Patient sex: F
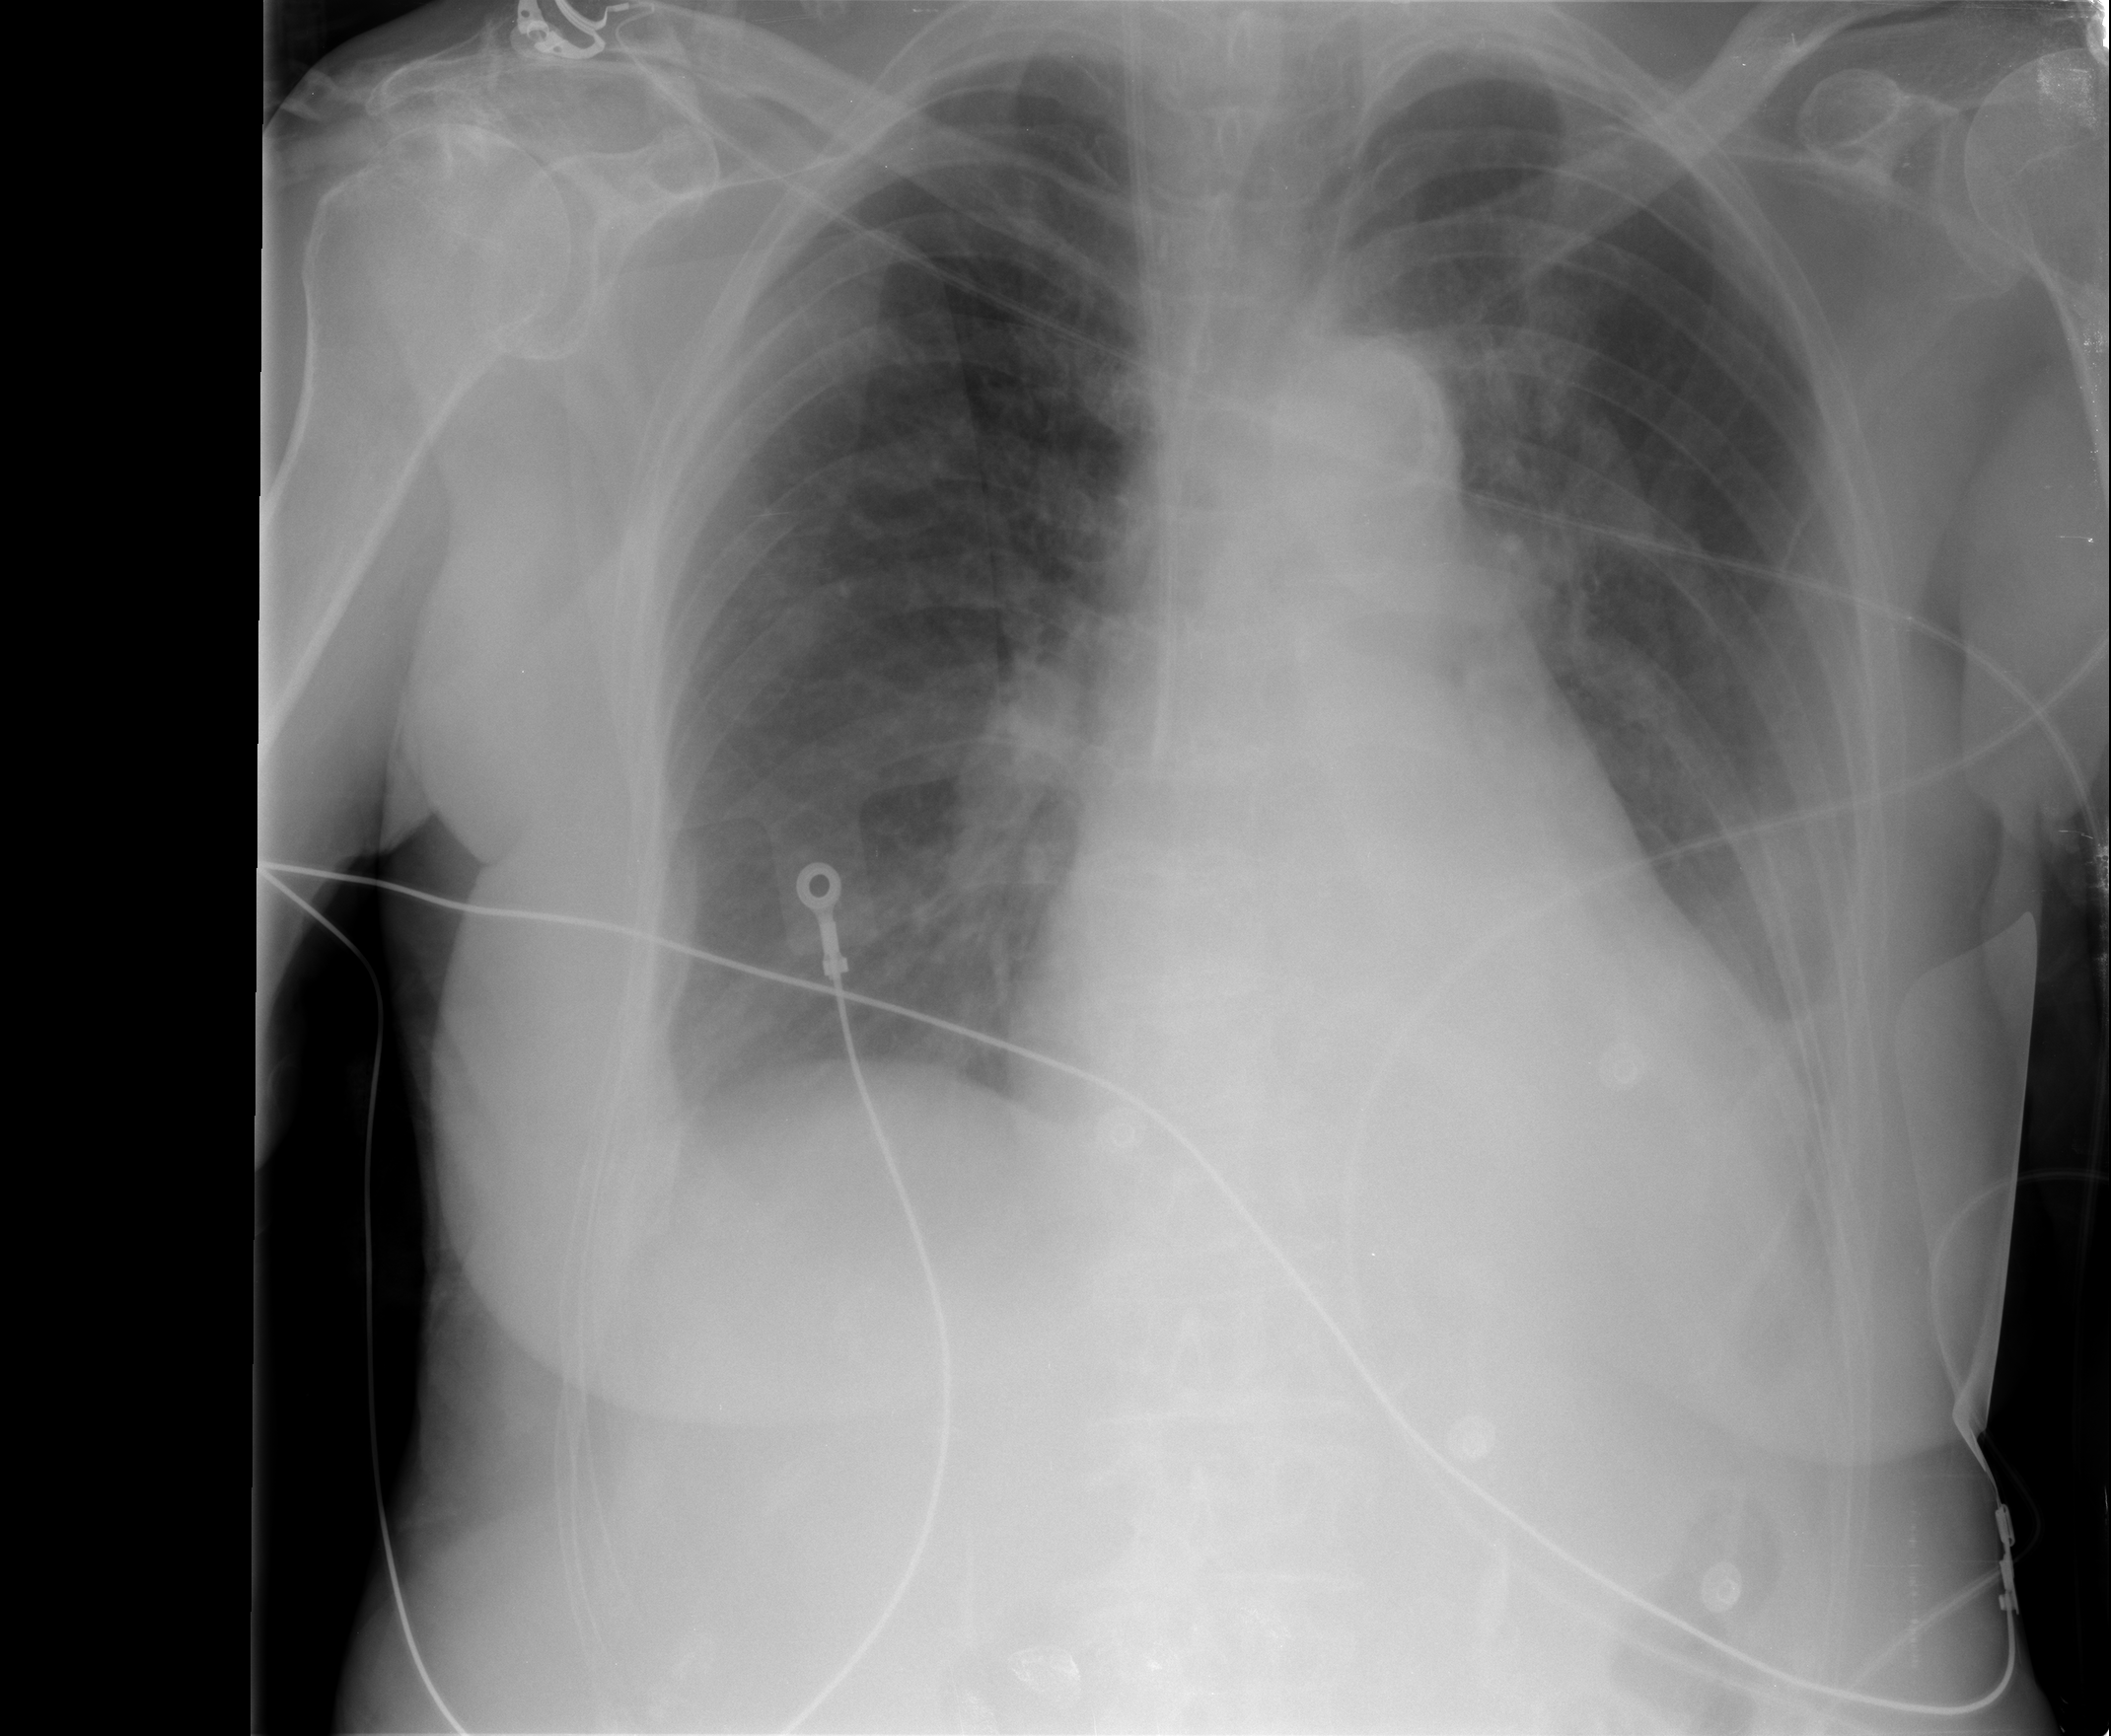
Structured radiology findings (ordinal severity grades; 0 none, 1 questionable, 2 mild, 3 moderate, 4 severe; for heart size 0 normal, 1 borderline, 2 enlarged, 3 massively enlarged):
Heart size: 2
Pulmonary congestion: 2
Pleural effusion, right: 2
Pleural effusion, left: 2
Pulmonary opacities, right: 0
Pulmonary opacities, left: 0
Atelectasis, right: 2
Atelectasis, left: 2